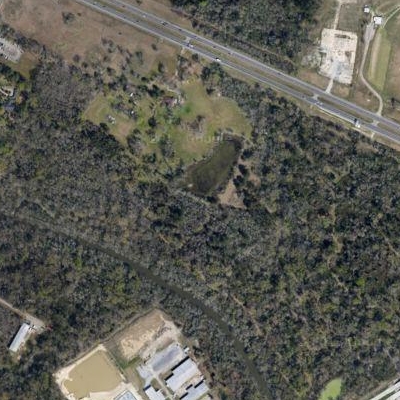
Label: eForest